Field crop: tomato
Growth stage: 1
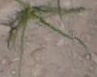
Species: cyperus